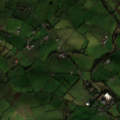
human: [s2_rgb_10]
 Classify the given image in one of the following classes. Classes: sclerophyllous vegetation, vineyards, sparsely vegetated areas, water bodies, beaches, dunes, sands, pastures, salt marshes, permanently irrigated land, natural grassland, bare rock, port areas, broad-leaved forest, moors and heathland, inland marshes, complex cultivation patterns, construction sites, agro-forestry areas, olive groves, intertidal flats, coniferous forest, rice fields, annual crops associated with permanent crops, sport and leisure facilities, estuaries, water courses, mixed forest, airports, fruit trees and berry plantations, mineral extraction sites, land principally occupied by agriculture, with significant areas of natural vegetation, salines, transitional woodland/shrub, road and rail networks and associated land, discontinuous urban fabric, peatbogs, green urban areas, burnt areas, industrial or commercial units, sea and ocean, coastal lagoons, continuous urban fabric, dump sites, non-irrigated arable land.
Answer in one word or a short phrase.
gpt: pastures, land principally occupied by agriculture, with significant areas of natural vegetation